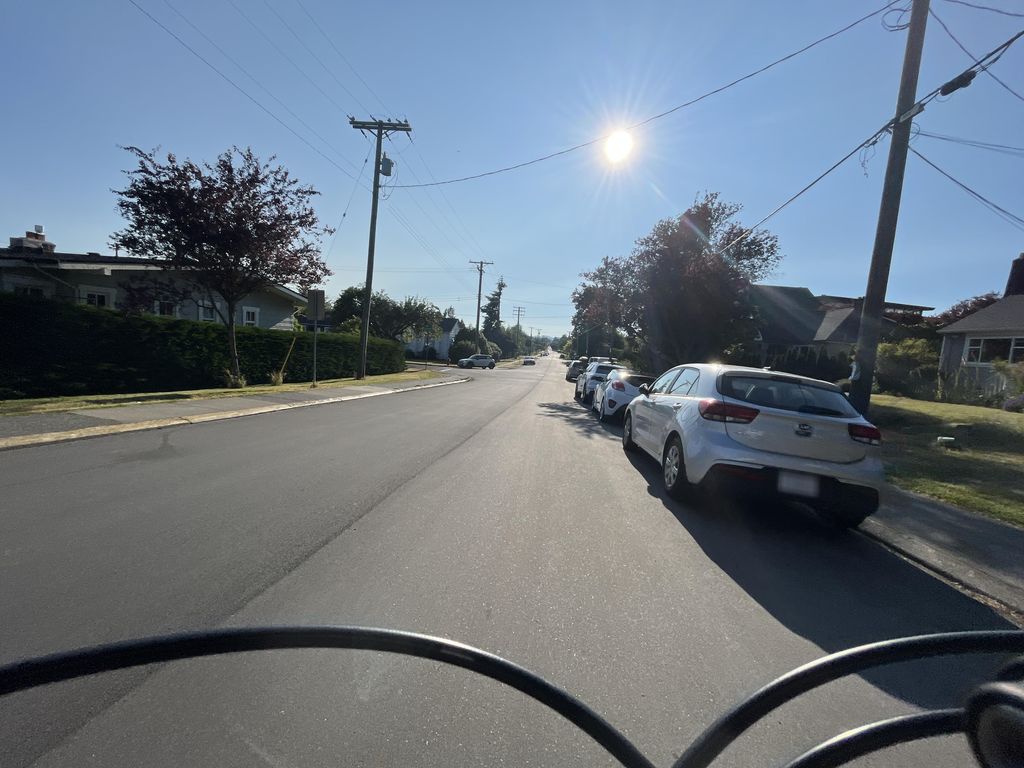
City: victoria